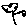
Label: tree